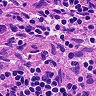
Metastatic tissue present: no